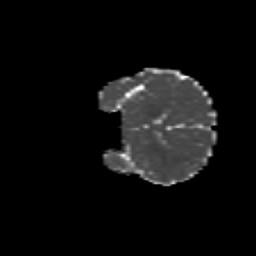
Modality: MD
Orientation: coronal
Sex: female
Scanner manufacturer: siemens
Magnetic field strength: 3 T
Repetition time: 5 s
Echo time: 0.071 s